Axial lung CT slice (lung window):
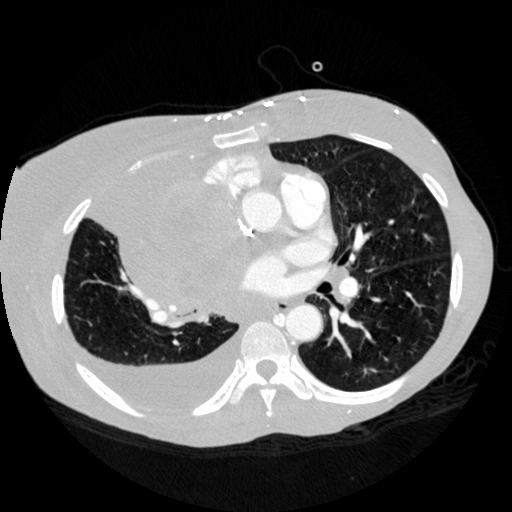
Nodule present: no